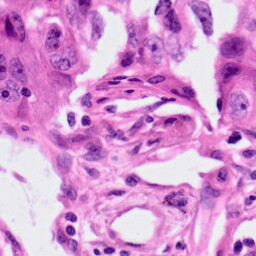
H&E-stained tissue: Lung